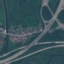
Land use / land cover: Highway